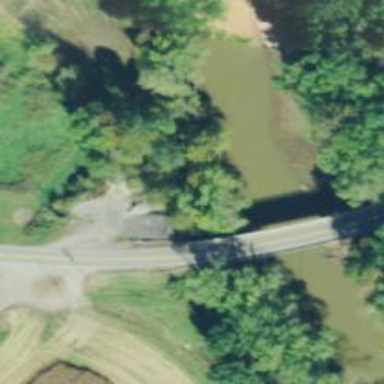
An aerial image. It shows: Historic bridge.